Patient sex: F
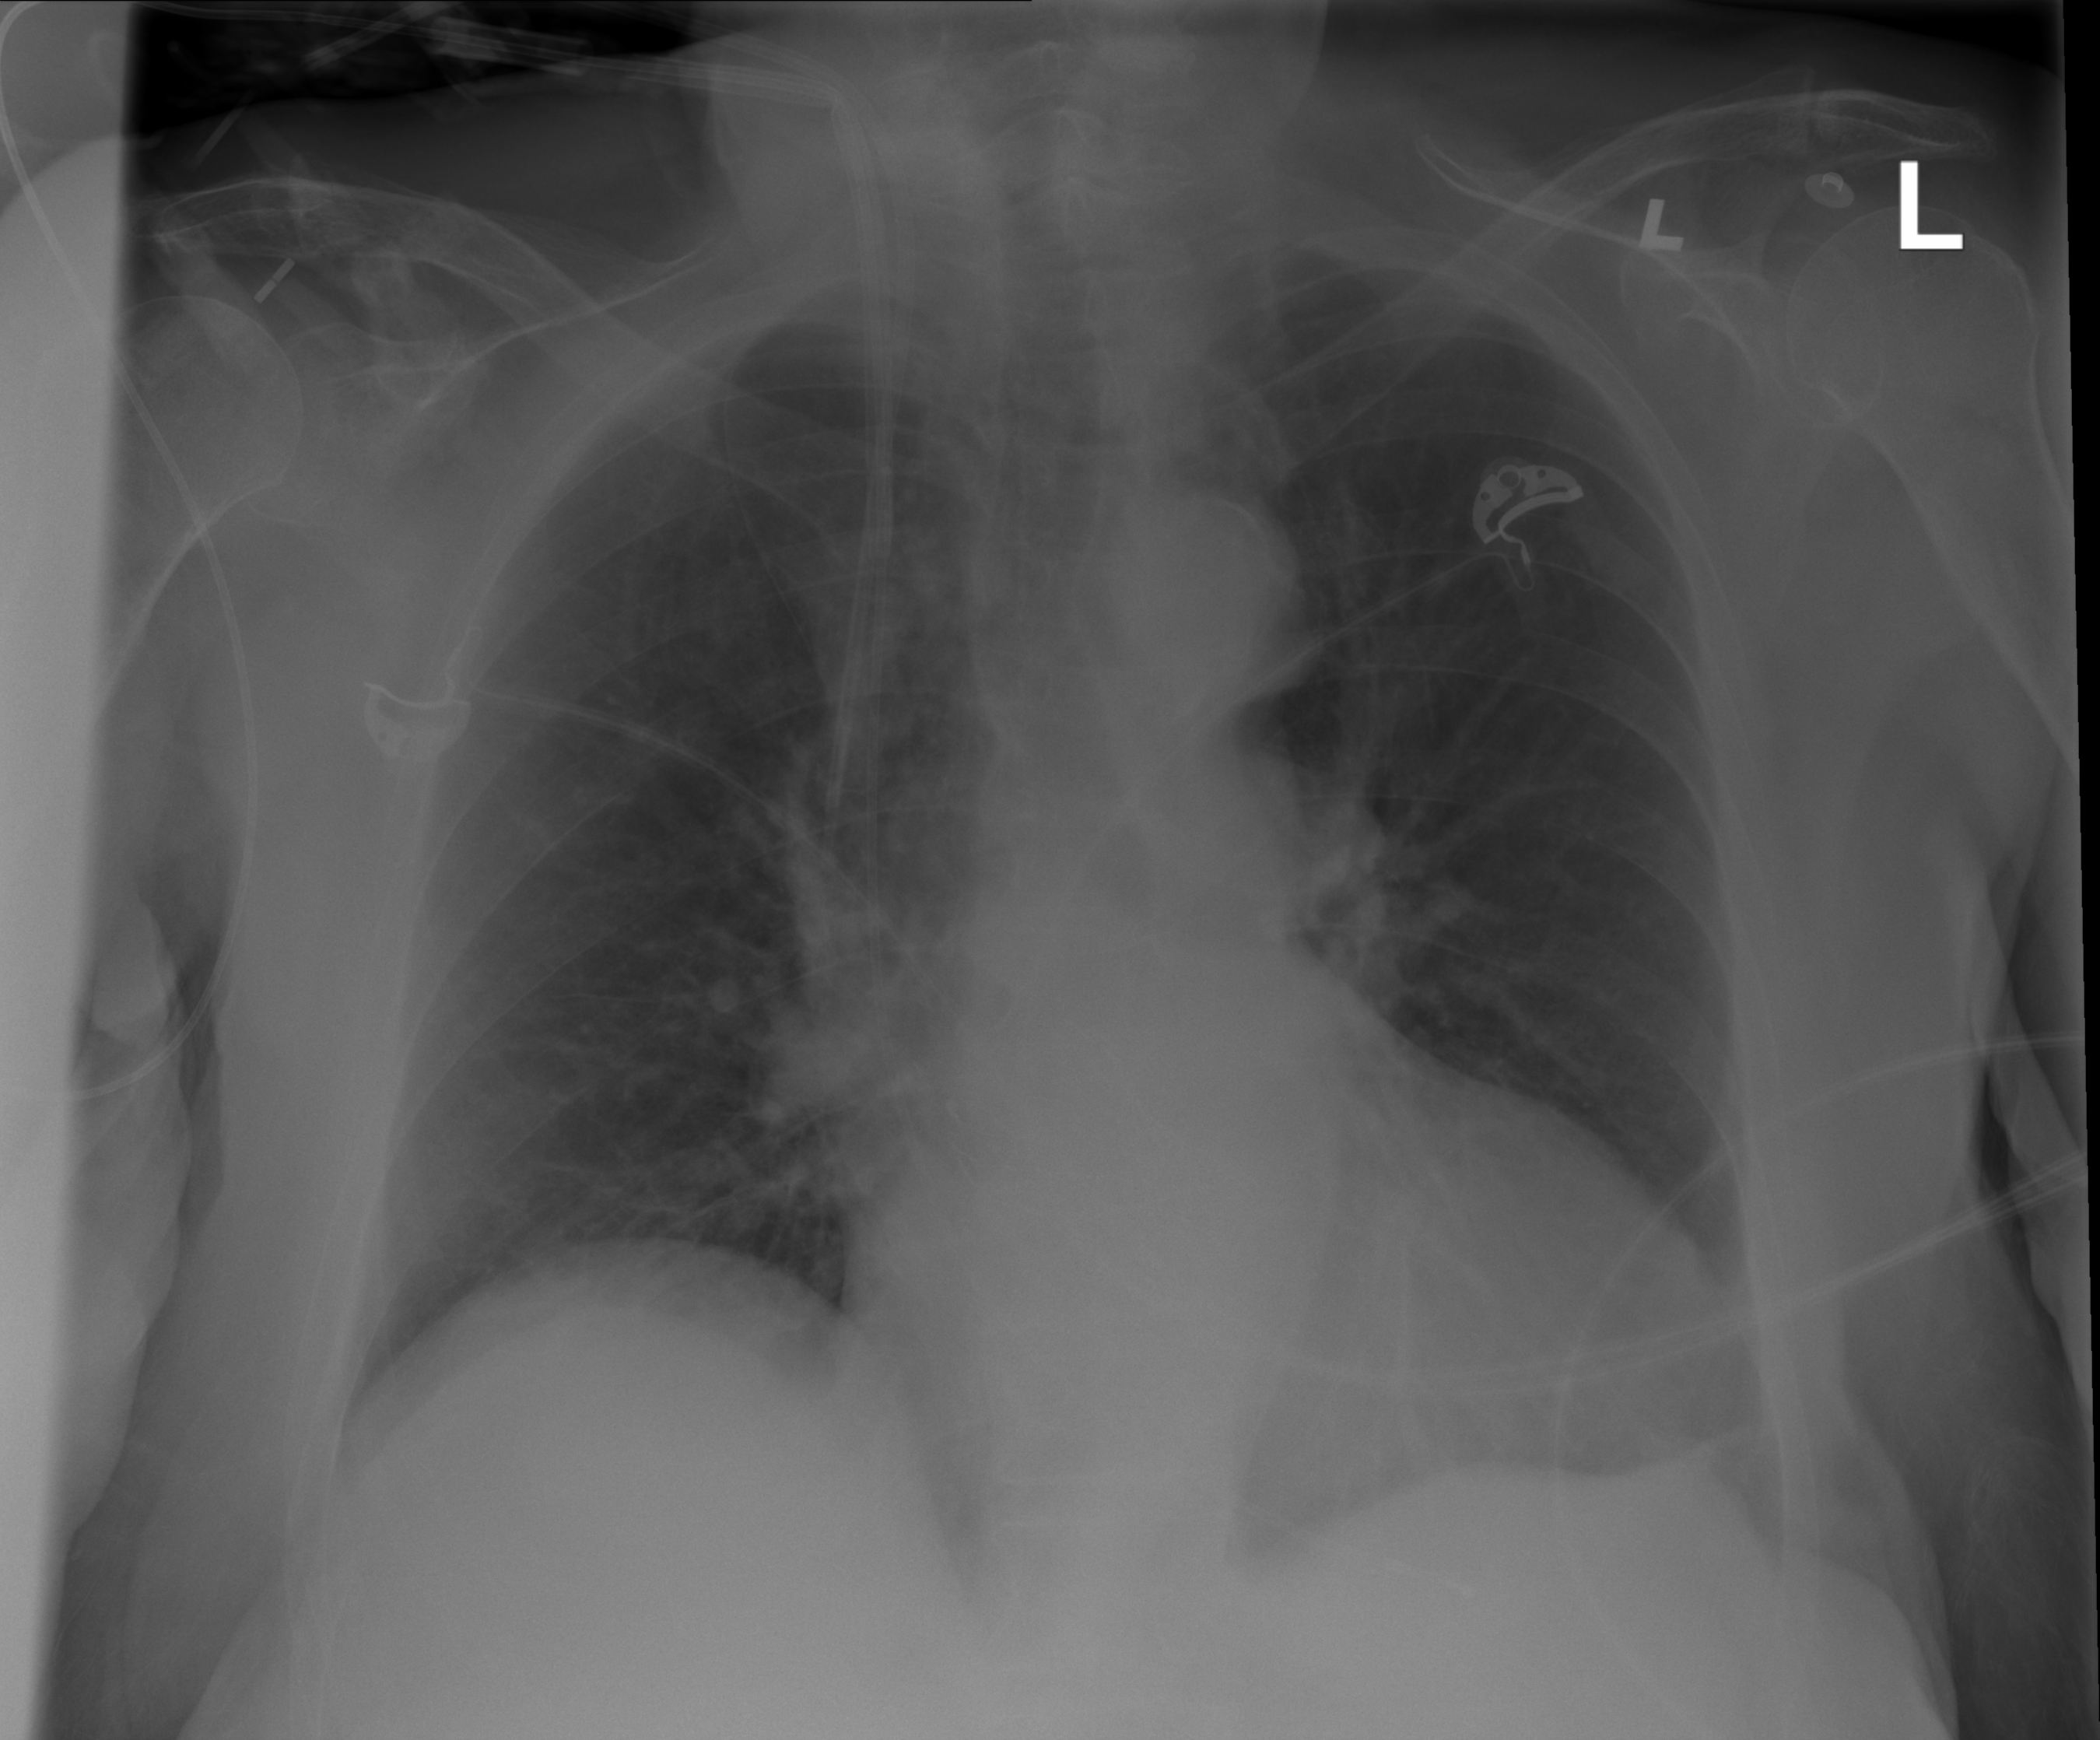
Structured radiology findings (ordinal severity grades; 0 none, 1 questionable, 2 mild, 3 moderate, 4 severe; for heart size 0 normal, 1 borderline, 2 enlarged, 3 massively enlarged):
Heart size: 2
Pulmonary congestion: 2
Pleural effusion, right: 0
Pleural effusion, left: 2
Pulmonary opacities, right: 0
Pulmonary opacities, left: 0
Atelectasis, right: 0
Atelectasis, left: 0